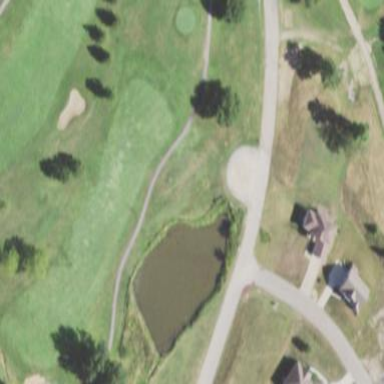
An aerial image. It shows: Water hazard on golf course.